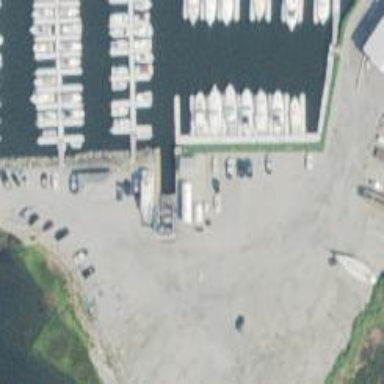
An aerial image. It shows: Man-made pier.